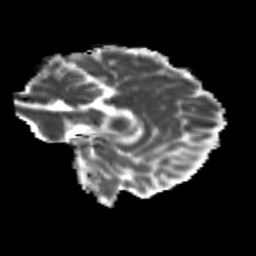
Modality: MD
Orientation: sagittal
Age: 28
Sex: female
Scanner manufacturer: siemens
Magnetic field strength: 3 T
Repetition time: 3.5 s
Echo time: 0.104 s